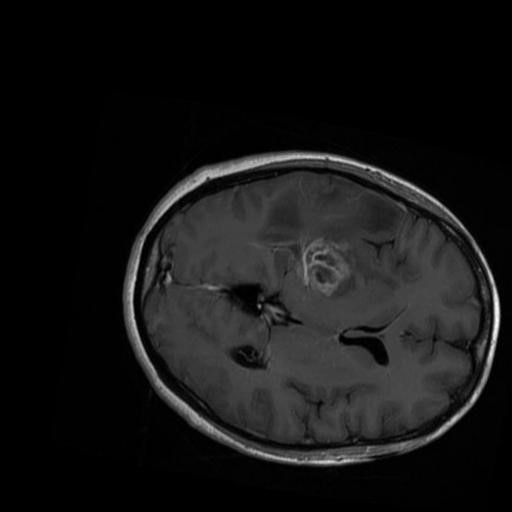
Label: brain_glioma